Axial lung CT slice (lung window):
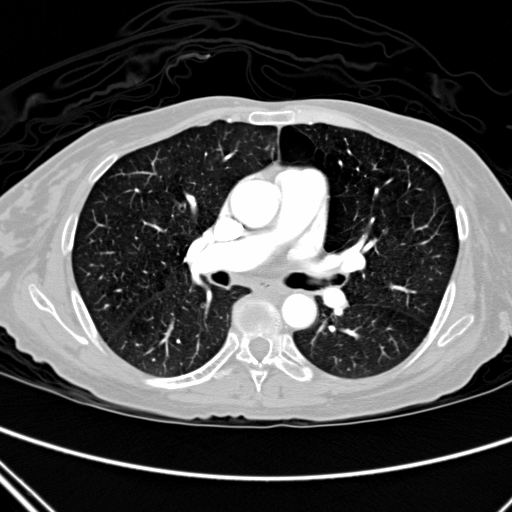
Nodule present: no